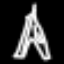
Label: The Eiffel Tower